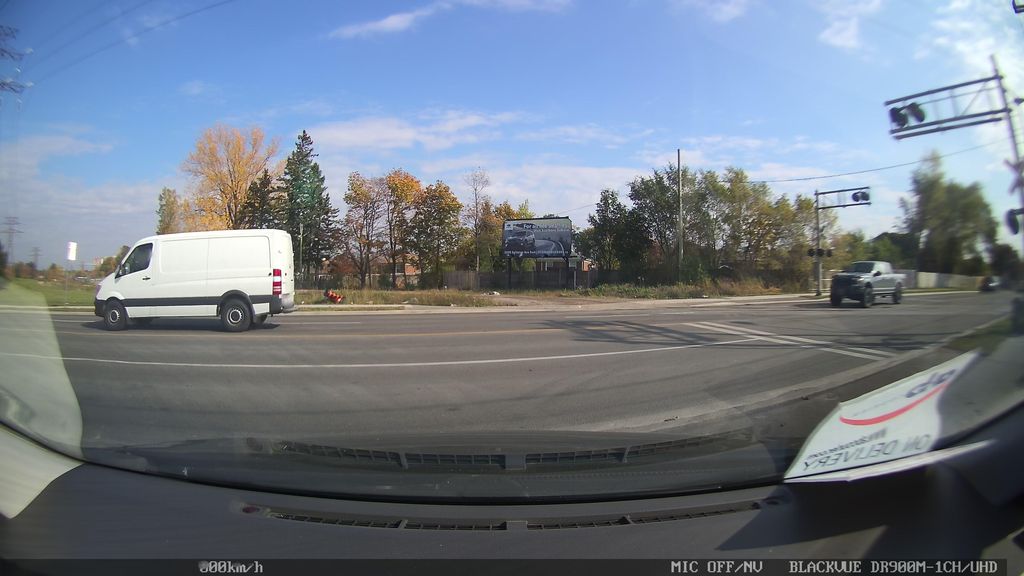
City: toronto